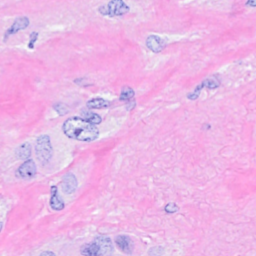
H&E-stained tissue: Breast